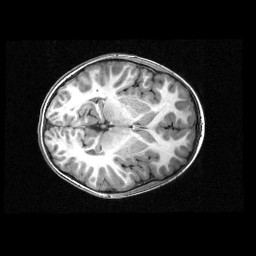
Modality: T1w
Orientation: axial
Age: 9
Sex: female
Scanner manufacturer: siemens
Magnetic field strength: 3 T
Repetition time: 2.3 s
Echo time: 0.00336 s